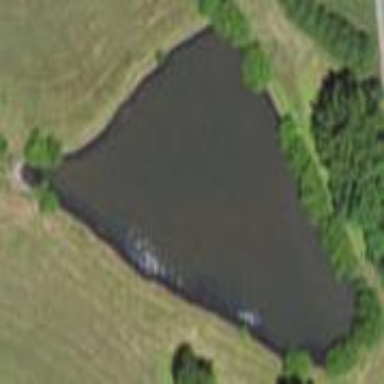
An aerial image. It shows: Pond with natural water.